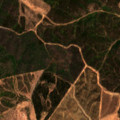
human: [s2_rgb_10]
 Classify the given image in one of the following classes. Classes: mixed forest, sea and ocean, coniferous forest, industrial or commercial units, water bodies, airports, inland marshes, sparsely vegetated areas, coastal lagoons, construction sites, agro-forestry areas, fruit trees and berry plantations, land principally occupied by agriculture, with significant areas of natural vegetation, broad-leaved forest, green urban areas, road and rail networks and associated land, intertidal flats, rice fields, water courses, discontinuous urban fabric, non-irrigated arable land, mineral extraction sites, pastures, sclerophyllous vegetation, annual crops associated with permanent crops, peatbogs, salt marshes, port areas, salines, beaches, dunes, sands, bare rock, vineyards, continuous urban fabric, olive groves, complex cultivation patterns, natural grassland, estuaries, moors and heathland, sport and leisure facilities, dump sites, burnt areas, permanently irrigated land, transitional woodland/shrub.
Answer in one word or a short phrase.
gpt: pastures, agro-forestry areas, broad-leaved forest, transitional woodland/shrub